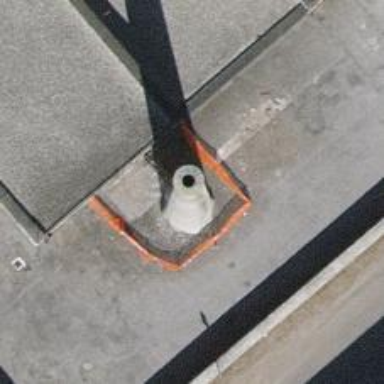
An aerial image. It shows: Chimney that is man-made.